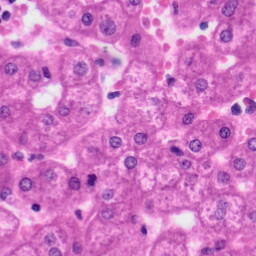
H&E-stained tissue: Liver